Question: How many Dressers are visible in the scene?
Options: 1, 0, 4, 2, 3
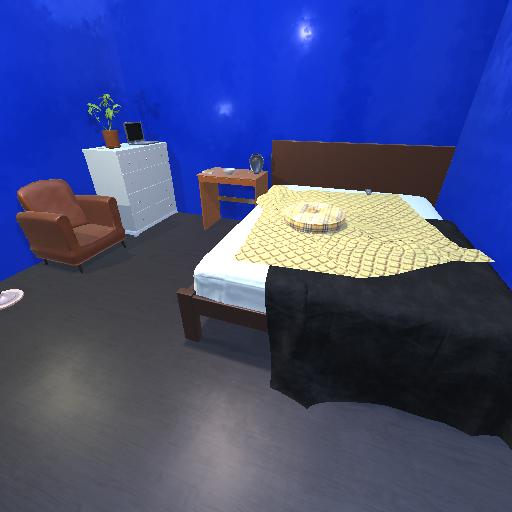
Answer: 1